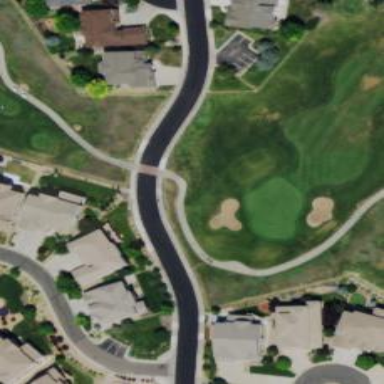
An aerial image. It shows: Well-maintained path for golf carts. The track type is grade1.